Field crop: tomato
Growth stage: 2
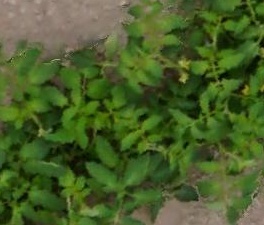
Species: tomato